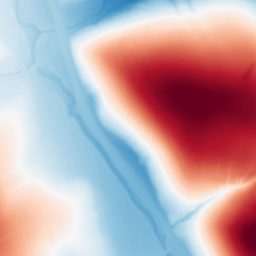
Category: trend_removal
Decomposition family: polynomial_high
Decomposition parameters: degree: 4
Upsampling method: bilinear
Upsampling parameters: scale: 4
Upsampling scale: 4